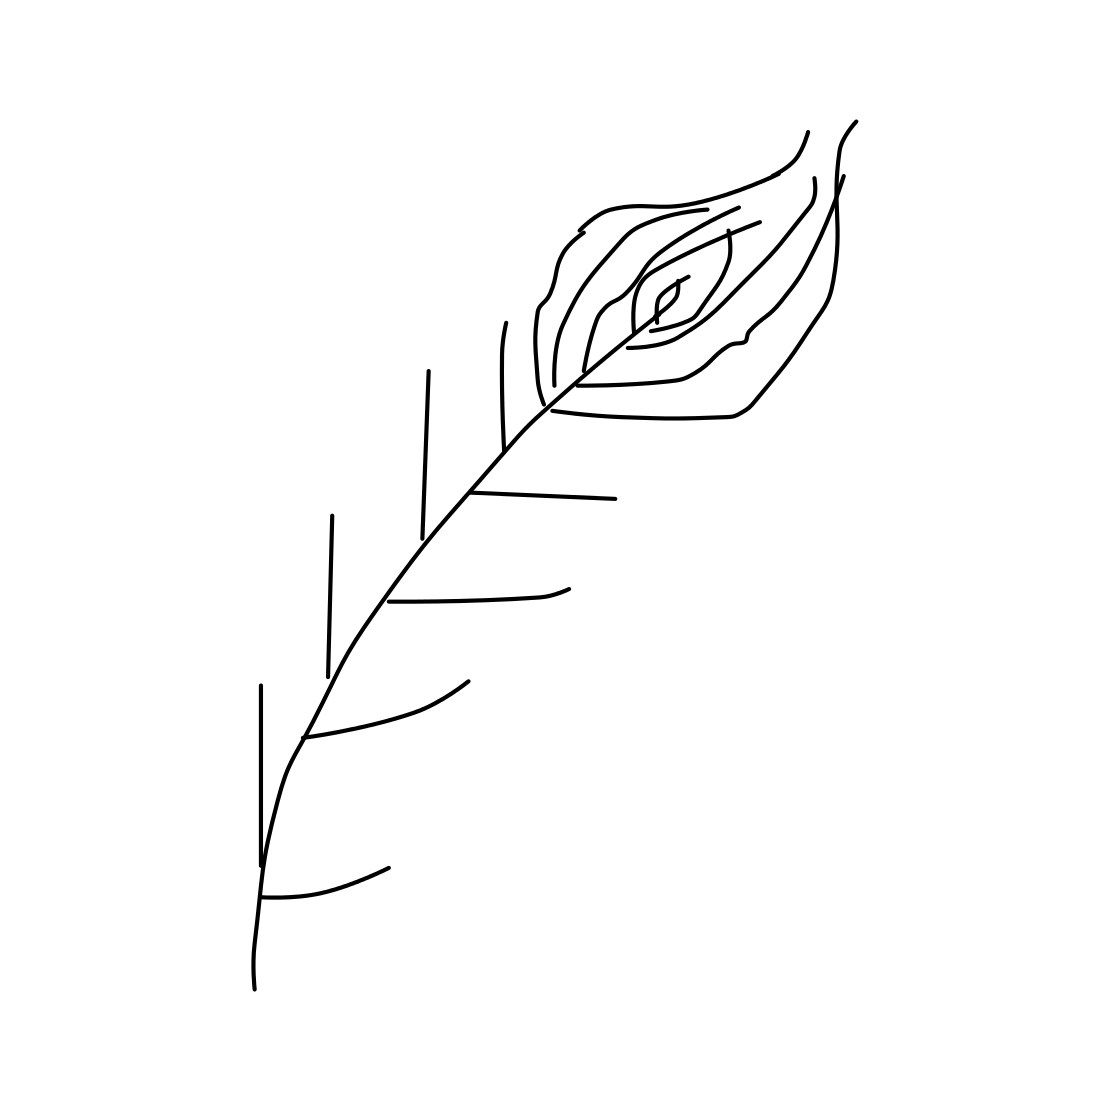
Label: feather